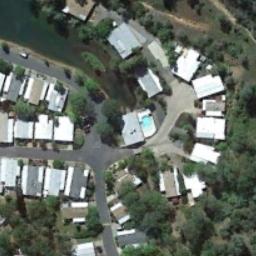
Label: mobile_home_park